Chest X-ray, PA view. Patient: 57 years old, sex F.
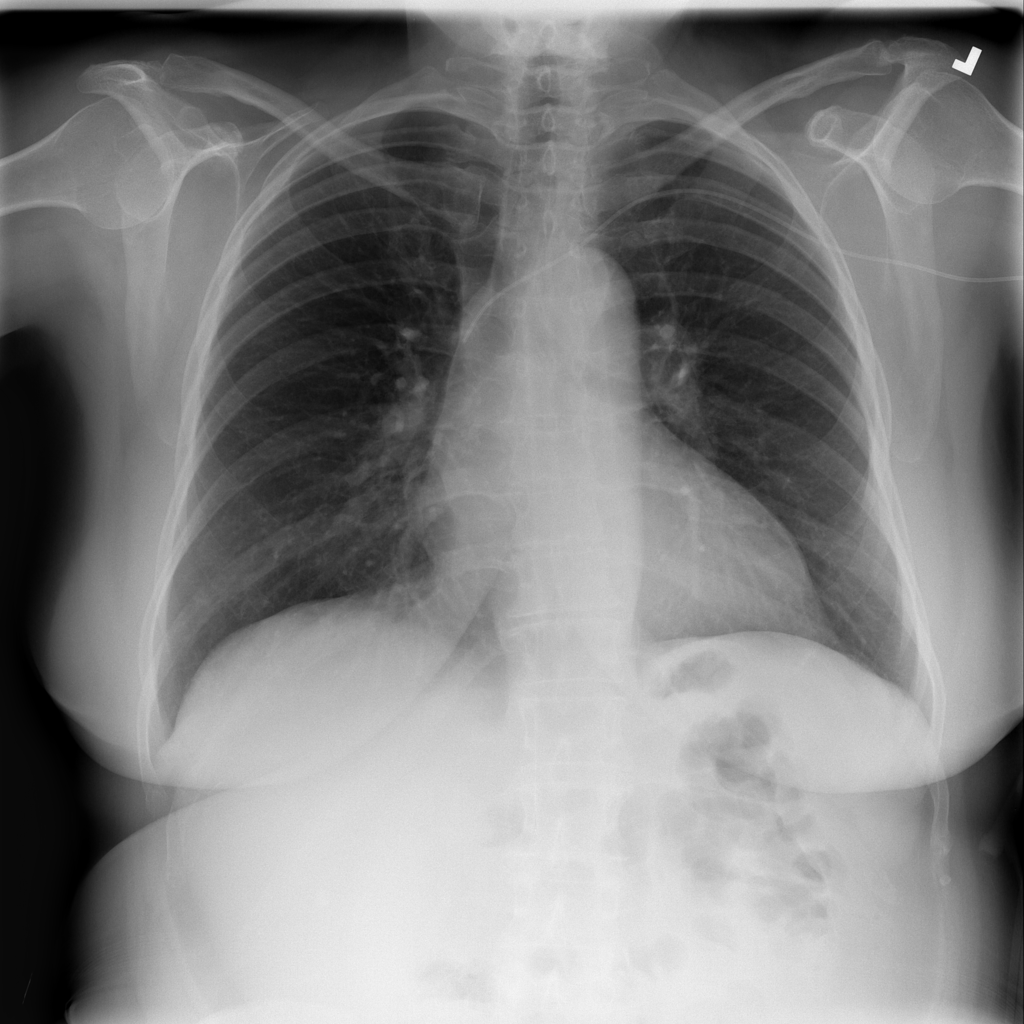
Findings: No Finding